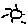
Label: sun